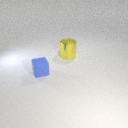
large yellow metal cylinder to the right of small blue rubber cube